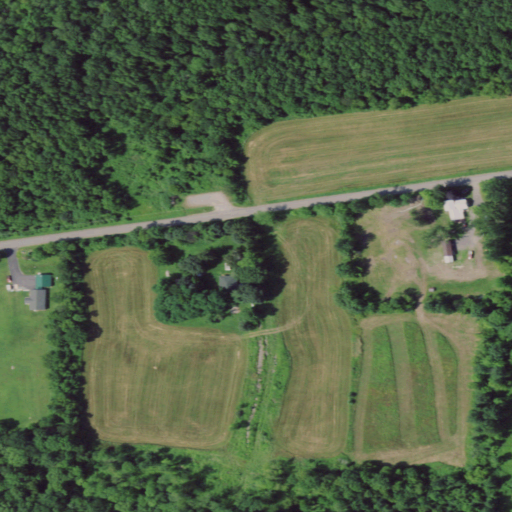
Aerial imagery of mountain in New York named Colwell Hill containing pasture, deciduous forest, shrub, open development, woody wetlands, grassland, low intensity development, and medium intensity development